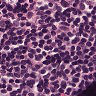
Metastatic tissue present: no